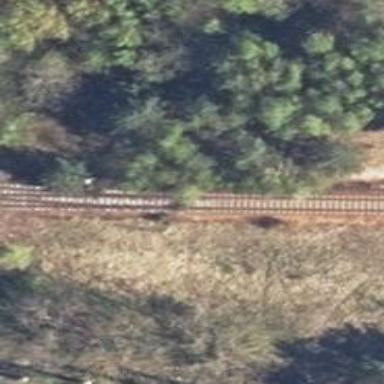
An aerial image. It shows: Railway switch.